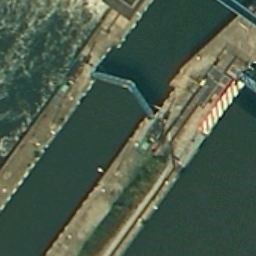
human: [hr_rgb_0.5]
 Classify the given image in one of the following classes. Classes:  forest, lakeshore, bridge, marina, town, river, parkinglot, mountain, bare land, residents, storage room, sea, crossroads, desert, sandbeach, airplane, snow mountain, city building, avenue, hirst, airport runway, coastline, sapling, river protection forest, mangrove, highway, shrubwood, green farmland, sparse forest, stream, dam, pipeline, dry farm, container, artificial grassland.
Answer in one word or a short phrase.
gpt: dam